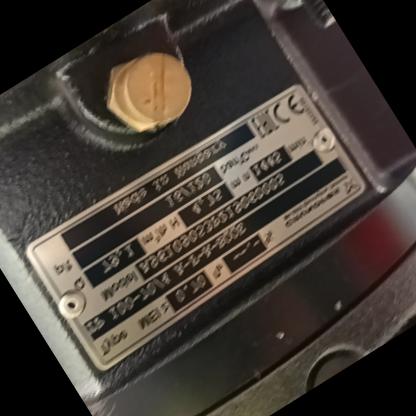
Klasa: tabliczka-znamionowa